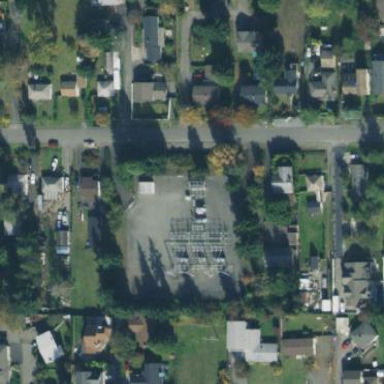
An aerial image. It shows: Distribution level power substation surrounded by fence.